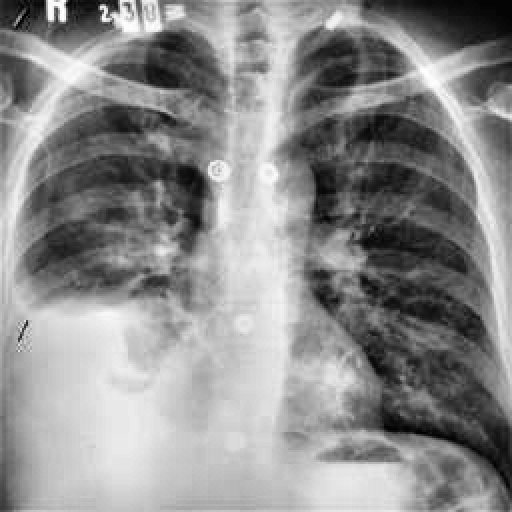
Finding: TUBERCULOSIS